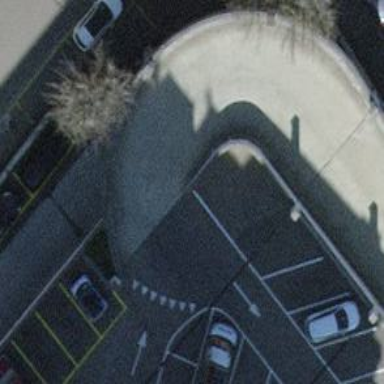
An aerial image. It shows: Multi-storey parking facility.